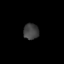
Tissue: skin
Cell type: Fibroblasts
Senescence score: 0.7823
Nuclear area (px): 239
Mean DAPI intensity: 63.958